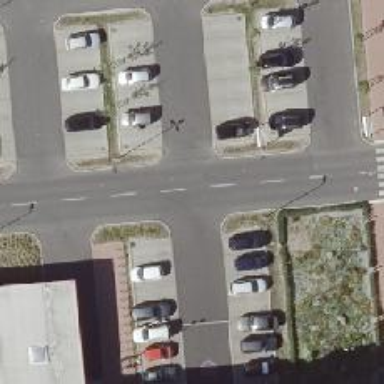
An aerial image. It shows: Asphalt parking aisle road.